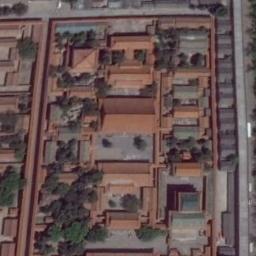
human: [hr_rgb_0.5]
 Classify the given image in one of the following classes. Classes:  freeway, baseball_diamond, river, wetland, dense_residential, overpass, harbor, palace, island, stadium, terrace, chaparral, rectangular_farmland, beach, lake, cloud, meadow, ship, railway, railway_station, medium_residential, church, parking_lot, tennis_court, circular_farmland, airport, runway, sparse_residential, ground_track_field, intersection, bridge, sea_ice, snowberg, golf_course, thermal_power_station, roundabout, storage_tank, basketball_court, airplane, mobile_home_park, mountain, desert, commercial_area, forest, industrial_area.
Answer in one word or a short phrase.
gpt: palace